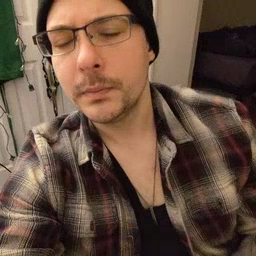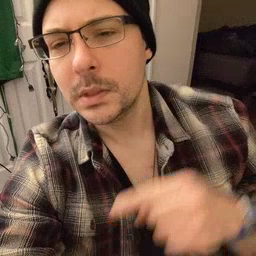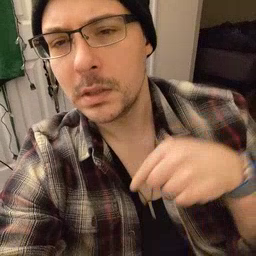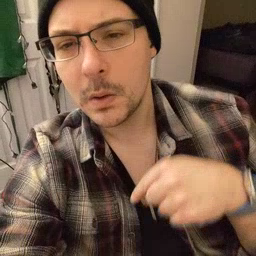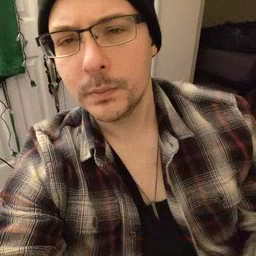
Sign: down